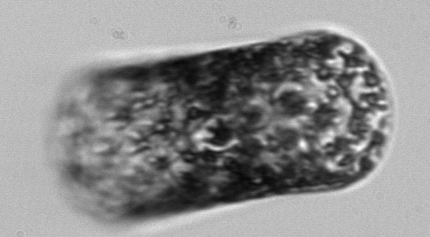
Label: Guinardia_flaccida